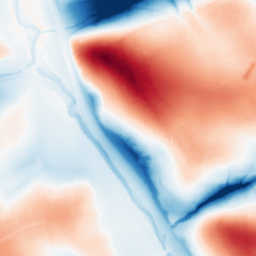
Category: classical
Decomposition family: gaussian_anisotropic
Decomposition parameters: sigma_x: 5
sigma_y: 50
Upsampling method: quintic
Upsampling parameters: scale: 4
Upsampling scale: 4